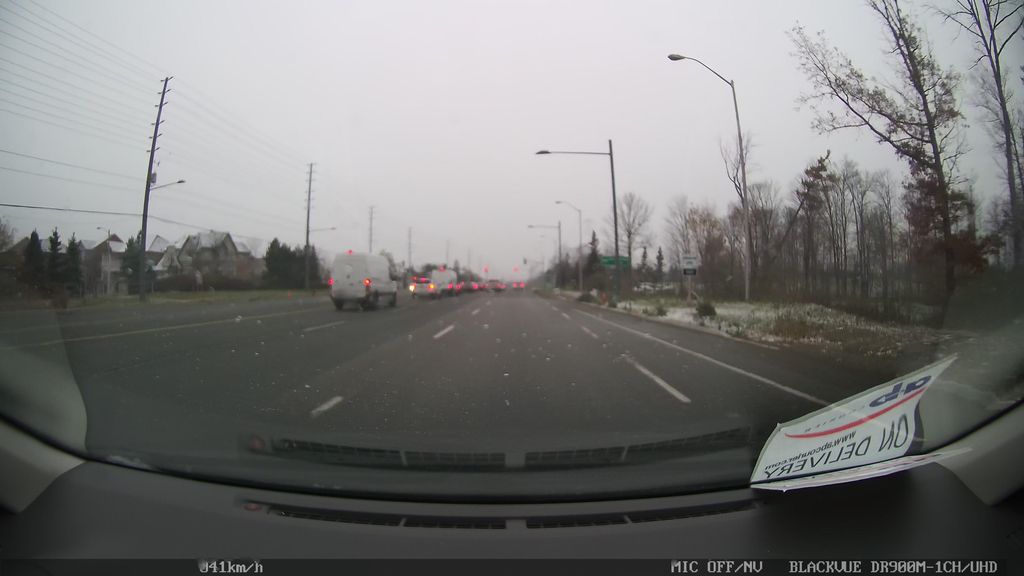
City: toronto